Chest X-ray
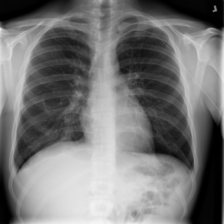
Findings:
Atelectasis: negative
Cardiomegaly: negative
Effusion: negative
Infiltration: negative
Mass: negative
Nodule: negative
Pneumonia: negative
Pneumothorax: negative
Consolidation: negative
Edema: negative
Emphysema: negative
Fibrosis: negative
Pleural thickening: negative
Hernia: negative